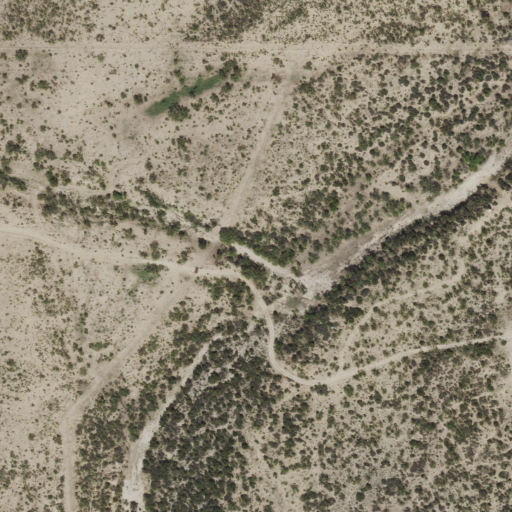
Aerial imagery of valley in Texas named Escondido Draw containing only shrub